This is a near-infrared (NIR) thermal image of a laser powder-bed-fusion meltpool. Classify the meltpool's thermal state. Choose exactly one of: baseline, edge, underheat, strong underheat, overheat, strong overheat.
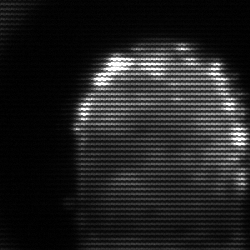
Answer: baseline